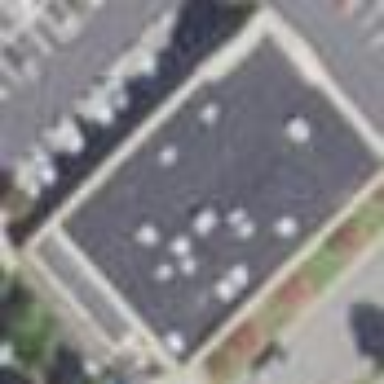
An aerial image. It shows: Supermarket building.